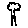
Label: tree